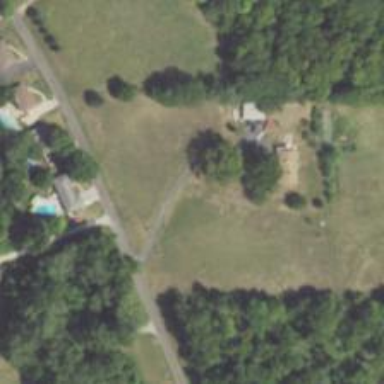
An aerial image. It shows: Driveway.